Question: Given the first 8 numbers in the nine-square grid, calculate the smallest positive integer such that the sum of this number plus all previous numbers is an integer multiple of 20
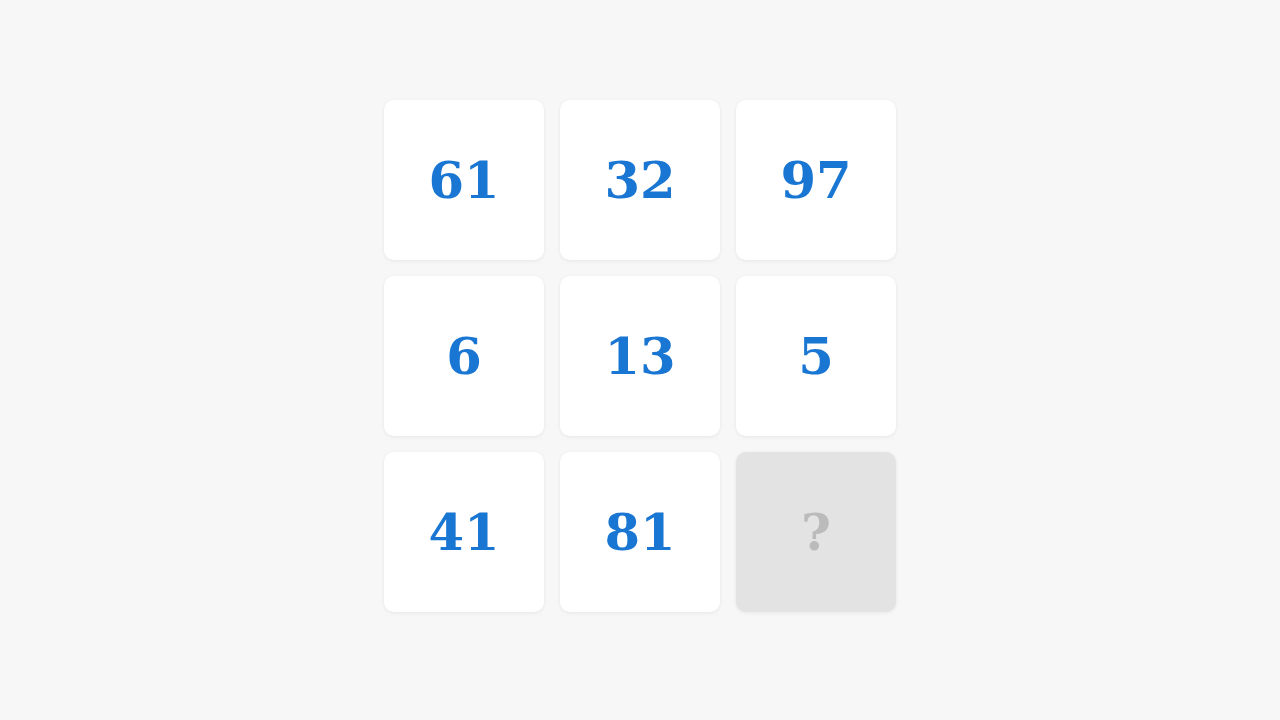
Answer: 4